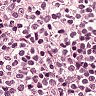
Metastatic tissue present: no